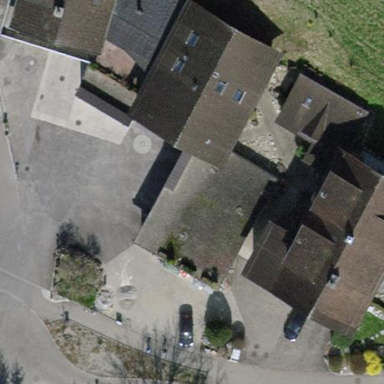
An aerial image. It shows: Group of garages.